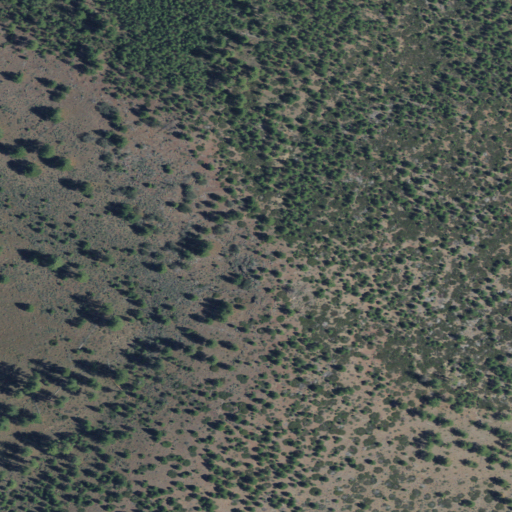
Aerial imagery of mountain in Oregon named Aspen Butte containing evergreen forest and shrub